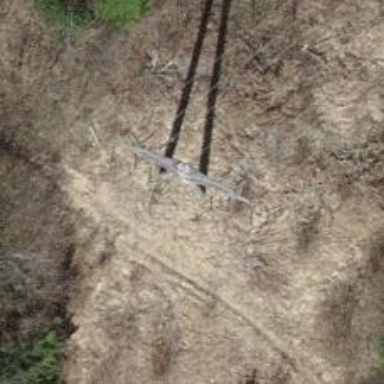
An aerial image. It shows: Power line is depicted.